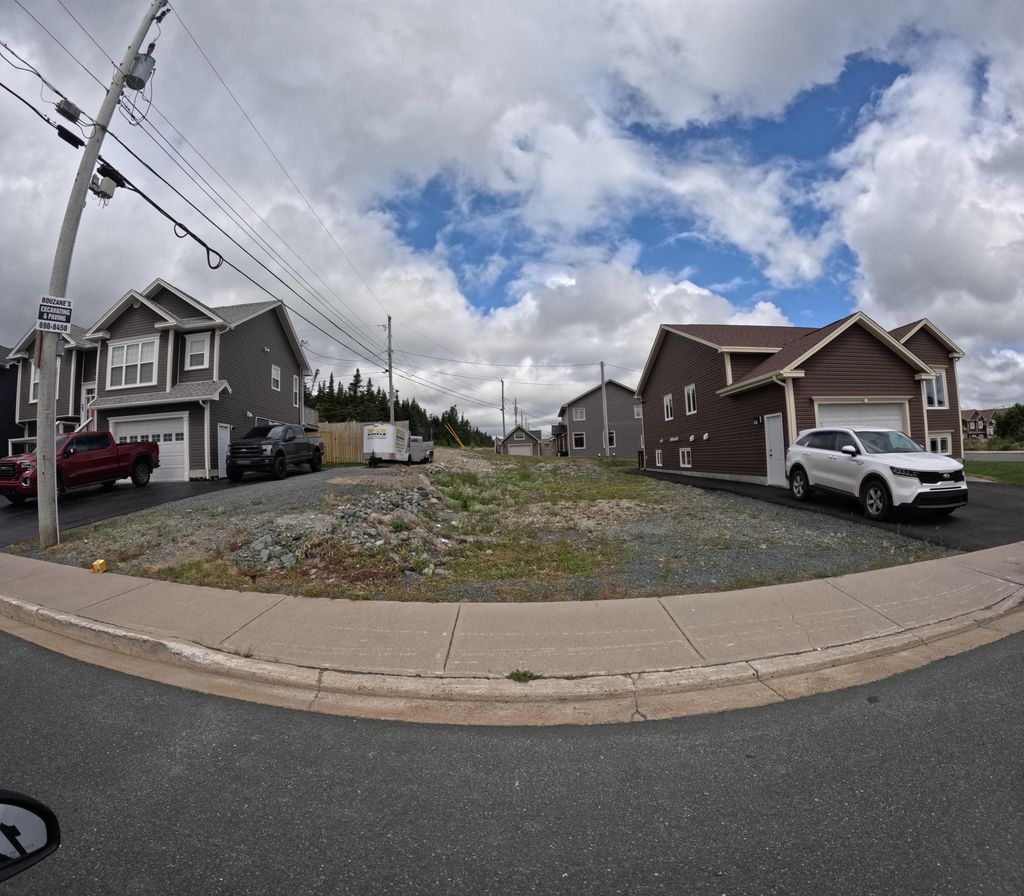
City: st_johns